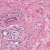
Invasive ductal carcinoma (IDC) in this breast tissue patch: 1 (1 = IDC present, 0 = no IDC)